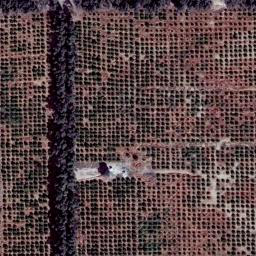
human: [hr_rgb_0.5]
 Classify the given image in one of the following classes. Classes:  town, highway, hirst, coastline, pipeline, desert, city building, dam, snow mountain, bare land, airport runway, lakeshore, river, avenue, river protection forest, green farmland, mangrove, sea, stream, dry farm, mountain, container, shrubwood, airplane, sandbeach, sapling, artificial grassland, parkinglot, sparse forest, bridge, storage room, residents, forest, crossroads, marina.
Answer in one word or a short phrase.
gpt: dry farm